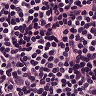
Metastatic tissue present: no